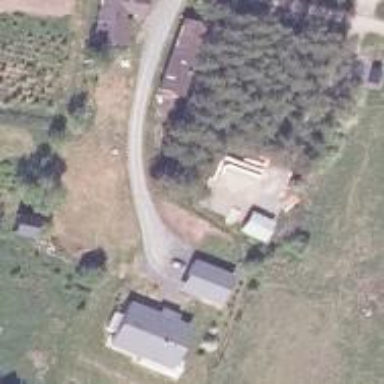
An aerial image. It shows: Driveway.